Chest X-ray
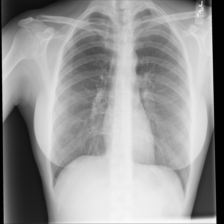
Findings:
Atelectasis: negative
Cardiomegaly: negative
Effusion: negative
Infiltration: negative
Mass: negative
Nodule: negative
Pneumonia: negative
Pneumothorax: negative
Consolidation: negative
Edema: negative
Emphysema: negative
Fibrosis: negative
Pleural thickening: negative
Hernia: negative